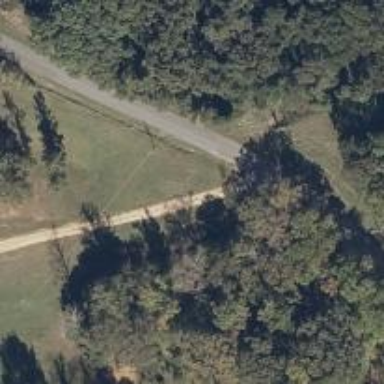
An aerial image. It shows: Driveway.